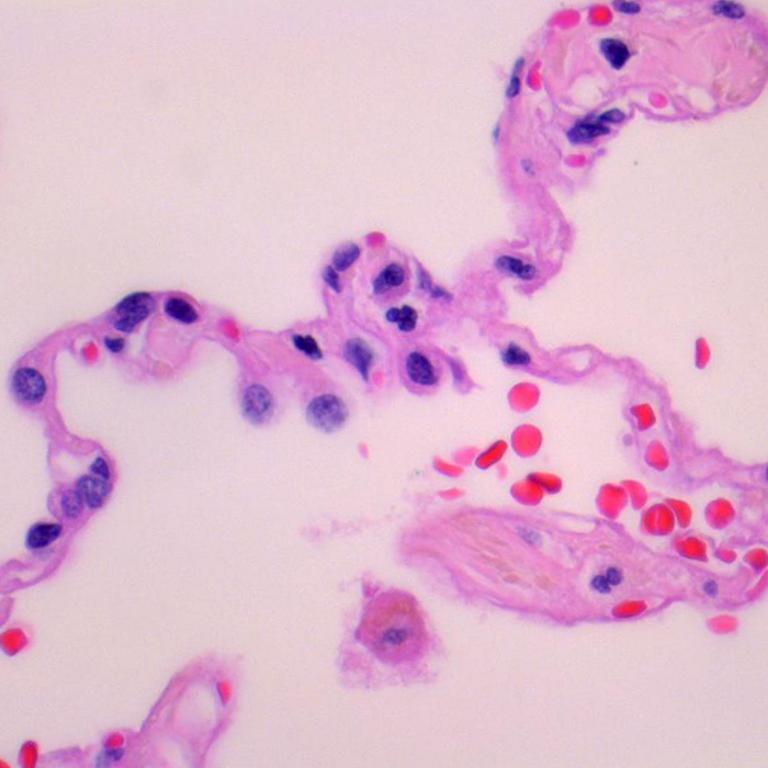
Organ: lung
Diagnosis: benign